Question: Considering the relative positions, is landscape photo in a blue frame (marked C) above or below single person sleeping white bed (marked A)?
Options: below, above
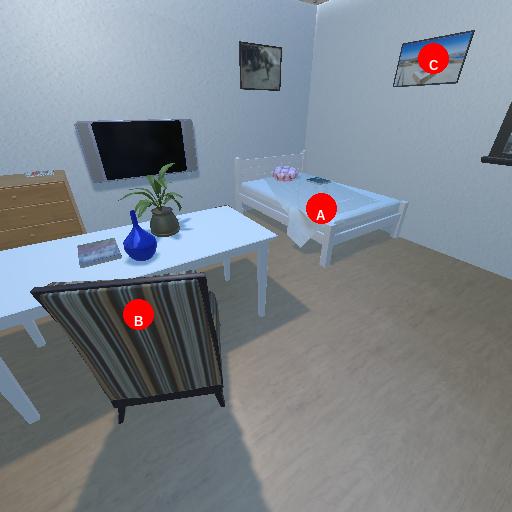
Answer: below